Question: My Tkinter GUI works fine if I commented out the last 4 lines of my code above mainloop(). I want to add the image. If I included the lines then the code runs without giving any error but its not displaying GUI. What could be the problem in adding image (I have tried all .jpg, .png, .gif)?
'''
import Tkinter as tk
from PIL import ImageTk, Image
def show_answer():
Ans = (float(num1.get())**2)-(((float(num1.get()) - float(num2.get()))**2)/2)
blank.insert(0, Ans)
main = tk.Tk()
tk.Label(main, text = "Enter Num 1:").grid(row=0)
tk.Label(main, text = "Enter Num 2:").grid(row=1)
tk.Label(main, text = "The Area of pseodo square:").grid(row=2)
num1 = tk.Entry(main)
num2 = tk.Entry(main)
blank = tk.Entry(main)
num1.grid(row=0, column=1)
num2.grid(row=1, column=1)
blank.grid(row=2, column=1)
tk.Button(main, text='Quit', command=main.destroy).grid(row=4, column=0, pady=4)
tk.Button(main, text='Calculate', command=show_answer).grid(row=4, column=1, pady=4)
##img = "download.png"
##photo = ImageTk.PhotoImage(Image.open(img))
##panel = tk.Label(main, image = photo)
##panel.pack(side = "bottom", fill = "both", expand = "yes")
main.mainloop()
'''
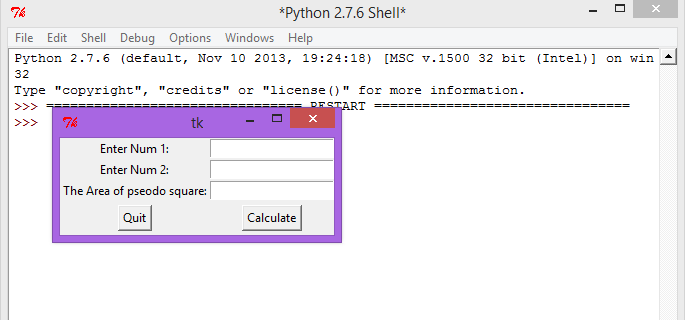
Answer: You're mixing 'grid' and 'pack'. Use only one geometry manager for a parent widget:
For example, use 'grid' for the image label.
'''
img = "download.png"
photo = ImageTk.PhotoImage(Image.open(img))
panel = tk.Label(main, image = photo)
panel.grid(row=3, column=0, columnspan=2) # <---
'''
<URL>